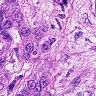
Metastatic tissue present: yes